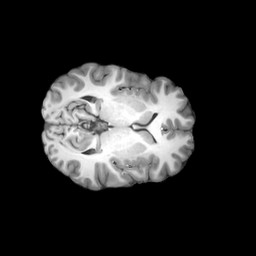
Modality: T1w
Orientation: axial